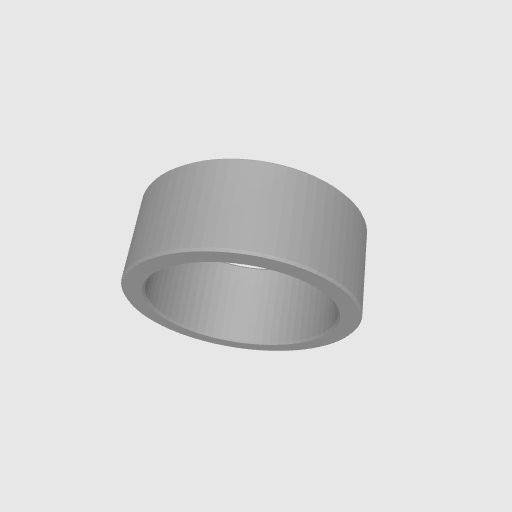
Part: Spacer8ID10OD4